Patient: sex F, age 57
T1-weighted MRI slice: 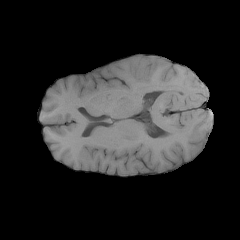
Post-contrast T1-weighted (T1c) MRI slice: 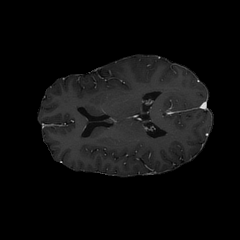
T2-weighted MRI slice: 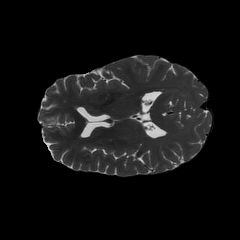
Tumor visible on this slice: no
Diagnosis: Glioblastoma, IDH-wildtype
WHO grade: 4